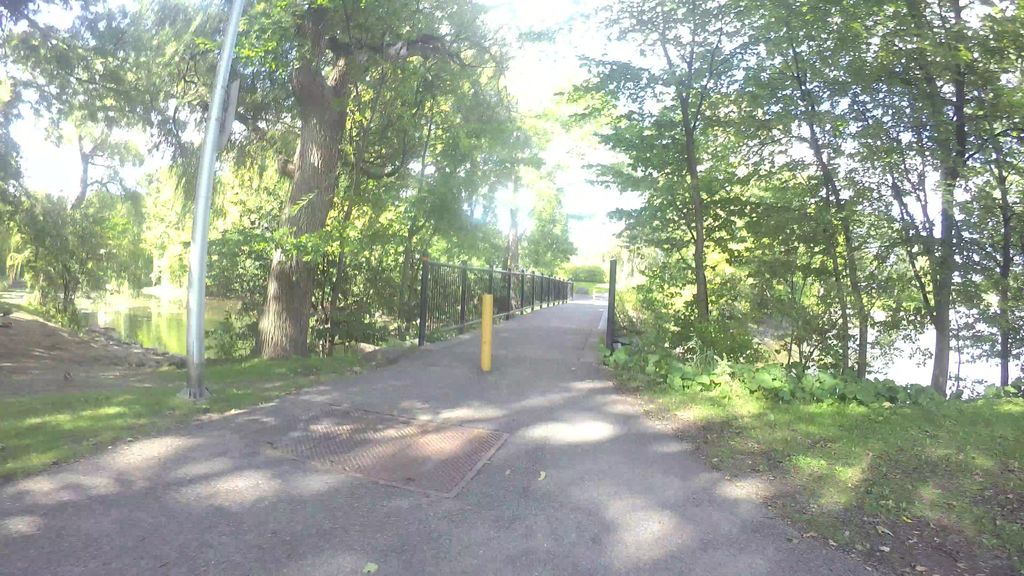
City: montreal